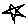
Label: star